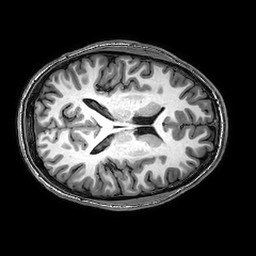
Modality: T1w
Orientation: axial
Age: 29
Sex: male
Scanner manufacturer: philips
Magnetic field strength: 3 T
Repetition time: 0.00847 s
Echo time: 0.00393 s